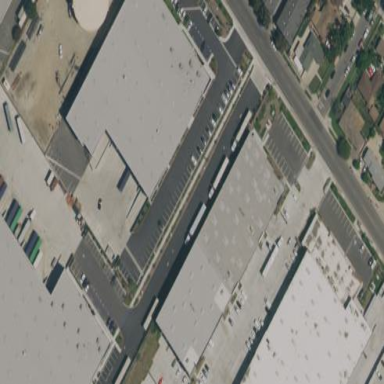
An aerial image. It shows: Warehouse building.